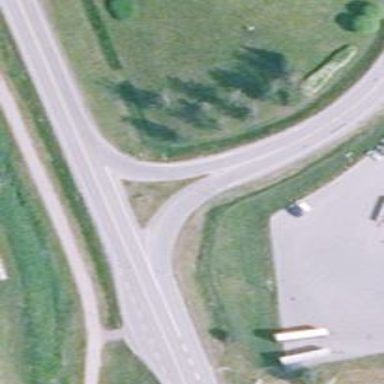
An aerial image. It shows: Tertiary trunk_link highway.